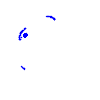
Particle: pion